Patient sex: M
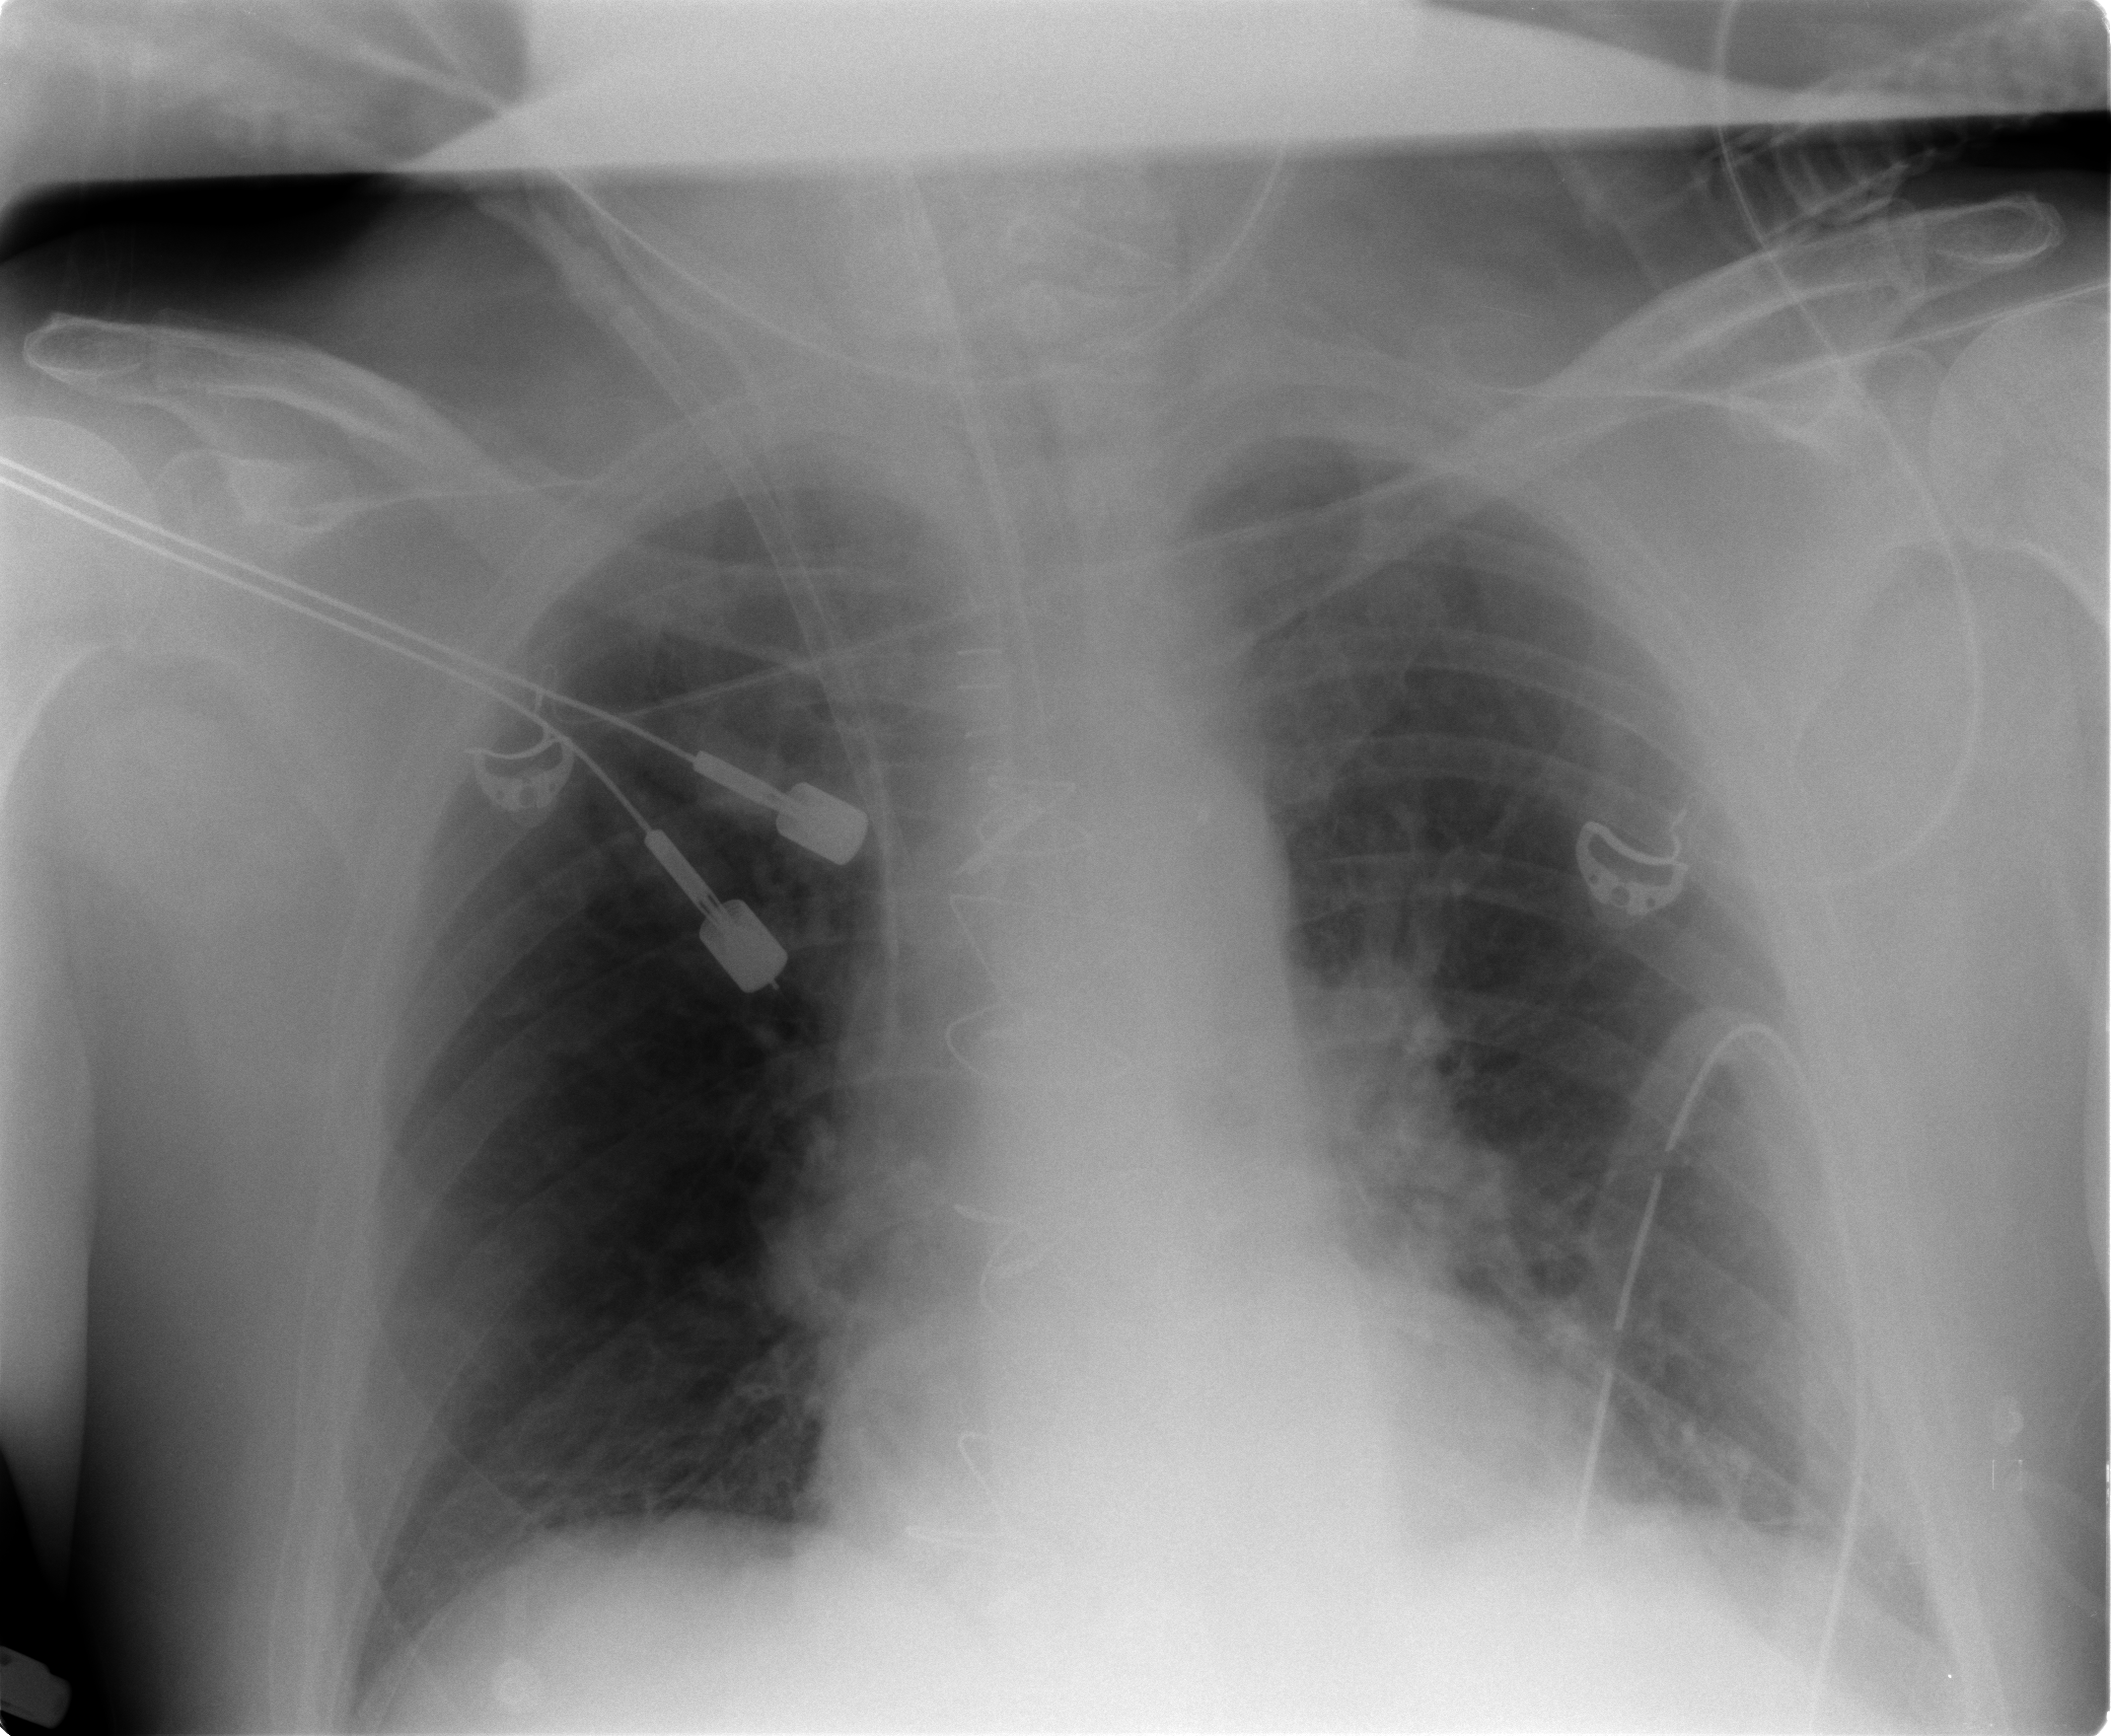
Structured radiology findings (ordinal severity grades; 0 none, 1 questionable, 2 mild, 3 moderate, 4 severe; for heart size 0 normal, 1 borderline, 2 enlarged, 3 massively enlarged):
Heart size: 0
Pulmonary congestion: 0
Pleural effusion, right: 0
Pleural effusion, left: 0
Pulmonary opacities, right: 0
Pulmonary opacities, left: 0
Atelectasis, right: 1
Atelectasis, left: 1